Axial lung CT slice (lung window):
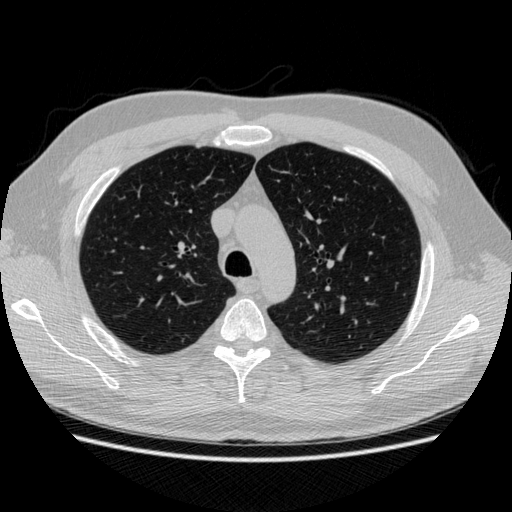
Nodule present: no